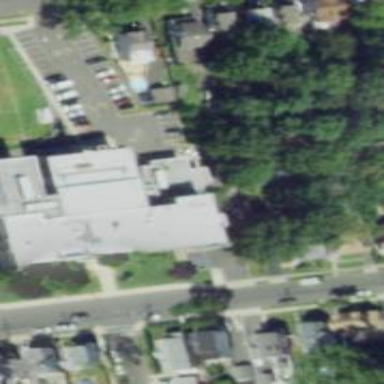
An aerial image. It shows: School building.